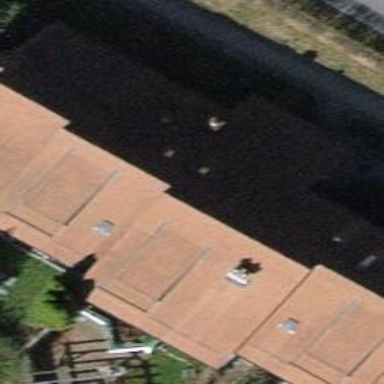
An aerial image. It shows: View of roof of building.